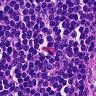
Metastatic tissue present: no